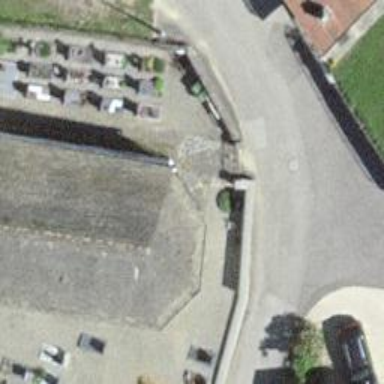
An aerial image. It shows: Set of steps made of paving stones.